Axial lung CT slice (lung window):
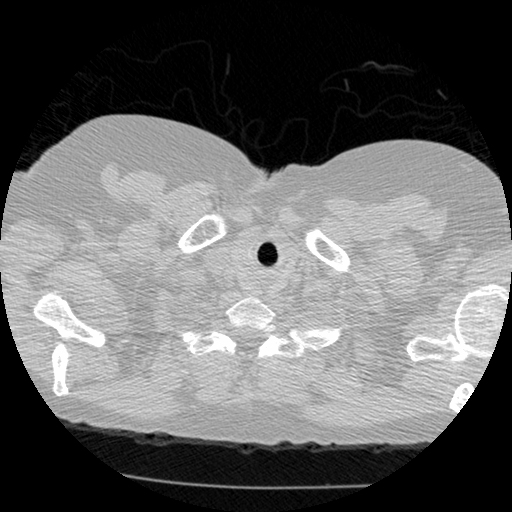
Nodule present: no